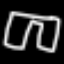
Label: pants